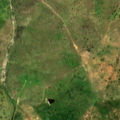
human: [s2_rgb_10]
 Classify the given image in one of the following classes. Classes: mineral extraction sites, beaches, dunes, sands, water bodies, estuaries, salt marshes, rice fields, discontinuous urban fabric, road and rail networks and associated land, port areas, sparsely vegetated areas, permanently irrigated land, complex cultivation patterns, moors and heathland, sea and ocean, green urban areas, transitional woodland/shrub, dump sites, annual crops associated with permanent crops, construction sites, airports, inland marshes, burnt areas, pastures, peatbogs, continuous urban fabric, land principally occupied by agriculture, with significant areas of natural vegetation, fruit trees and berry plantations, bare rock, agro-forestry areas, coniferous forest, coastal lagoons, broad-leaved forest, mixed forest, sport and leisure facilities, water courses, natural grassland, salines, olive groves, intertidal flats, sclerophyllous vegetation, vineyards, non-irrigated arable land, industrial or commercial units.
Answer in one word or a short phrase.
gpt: pastures, agro-forestry areas